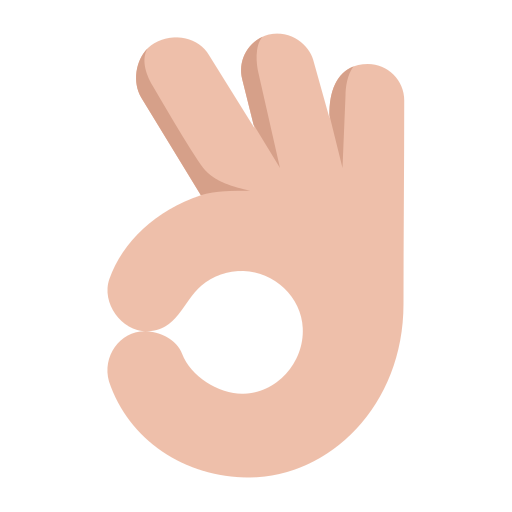
ok hand flat  light